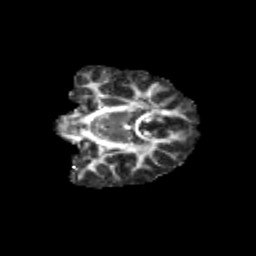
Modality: FA
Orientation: coronal
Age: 13
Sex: female
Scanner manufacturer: siemens
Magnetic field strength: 3 T
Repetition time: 3.8 s
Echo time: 0.07 s